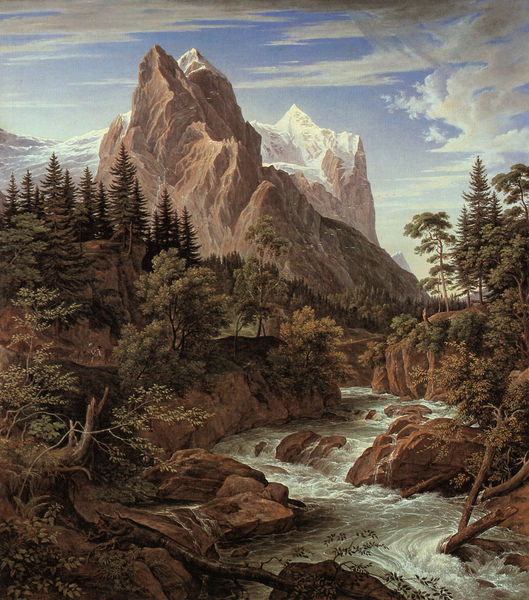
Titel: Das Wetterhorn mit dem Reichenbachtal
Künstler: Joseph Anton Koch
Standort: Winterthur
Institution: Museum Oskar Reinhart am Stadtgarten
Schlagwörter: baum, berg, blau, blätter, dunkel, felsen, gemälde, himmel, laub, schatten, wasser, wolken, baumstämme, bäume, fluss, grün, landschaft, ufer, äste, braun, grau, hell, licht, schwarz, weiss, eis, schnee, weg, wolke, malerei, stein, steine, öl, ast, bach, baumstamm, natur, zweige, büsche, gewässer, blatt, wald, gischt, welle, wellen, italien, berge, fels, felswand, gebirge, gipfel, gletscher, berglandschaft, schlucht, steil, romantik, schaum, strom, stromschnelle, stromschnellen, sturzbach, tannen, stämme, treibholz, wild, blue, oil, people, white, black, dark, empty, gray, green, grey, painting, kraft, maler, oil painting, brown, deutsch, baumkronen, bayern, alpen, zweig, wälder, fichte, tanne, österreich, spritzen, wood, wurzeln, lanschaft, cliff, cloud, clouds, horses, life, rock, rocks, sky, stone, tree, wanderer, dickicht, dramatisch, gebirgsbach, gebirgsfluss, background, hill, hills, lake, landscape, mountain, mountains, nature, water, waves, german, trees, fichten, tannenwald, nadelwald, kluft, snow, winter, gebirgslandschaft, america, flowing, forest, light, pine, river, stream, exterior, fließen, wipfel, color, wilderness, realism, heroisch, gestürzt, koch, couple, ice, bergbach, alpe, cliffs, foam, wind, josef, joseph, schäumen, zerklüftet, bergmassiv, wildbach, dirt, outside, sunny, valley, umgestürzt, day, park, spring, stump, kronen, leaves, peak, bersten, anton, animal, foreground, wildwasser, bush, glacier, peaks, river bank, west, mischwald, branches, fish, beautiful, outdoors, forrest, bergwald, vegetation, flow, paint, felsformation, dutch, peace, geborsten, blue sky, pine trees, leibl, bank, land, waterfall, schäumend, tan, barren, branch, stones, pines, crags, sprudeln, sprudelnd, realistic, tall, firs, organic, stem, mud, romantism, woods, joseph anton, banks, riverside, boulder, fallen, brwon, rocky, alcove, arbour, current, logs, pine tress, rapids, rush, stömung, trunks, serene, naturalism, wildlife, fir, log, scenery, k, ridge, ll, strum, lllö, jk, hiij, iui, kl, kkkl, kköl, cascade, bluff, creek, ruisdael, rapid, fallen tree, pine tree', flood, spray, hil, spur, streaming, quiet, evergreen, snowing, earth tone, scenic, rover, climb, landskape, a, spruce, torrent, pass, straem, gebrigsbach, schwemmholz, rushing, mountan, 1610, american west, snowtop, coluds, rier, mointain pass, stam, snow capped, white clouds, broken branches, snowcapped peaks, snow on peaks, peak of mountain, white snow, rockd, know, sprudelns